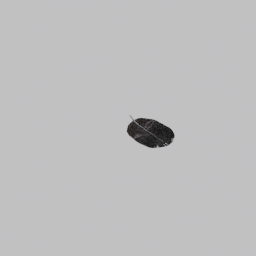
Label: animals